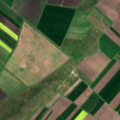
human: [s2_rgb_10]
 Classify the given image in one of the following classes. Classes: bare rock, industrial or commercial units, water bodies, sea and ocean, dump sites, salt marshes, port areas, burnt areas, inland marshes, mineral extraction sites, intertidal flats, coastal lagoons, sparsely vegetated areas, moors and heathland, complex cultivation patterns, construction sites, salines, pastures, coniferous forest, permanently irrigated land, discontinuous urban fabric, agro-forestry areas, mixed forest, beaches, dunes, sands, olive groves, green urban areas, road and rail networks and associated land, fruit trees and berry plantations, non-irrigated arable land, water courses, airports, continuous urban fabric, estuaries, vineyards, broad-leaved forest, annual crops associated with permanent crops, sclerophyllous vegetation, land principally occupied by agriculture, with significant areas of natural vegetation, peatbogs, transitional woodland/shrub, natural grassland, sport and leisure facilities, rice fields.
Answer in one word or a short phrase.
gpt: non-irrigated arable land, pastures